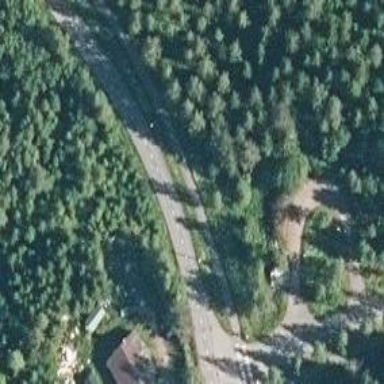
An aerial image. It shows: Cycleway.